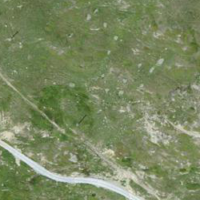
EUNIS habitat code: 26
Species observed at this site:
Silene acaulis
Tussilago farfara